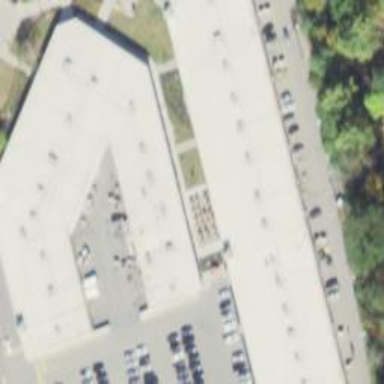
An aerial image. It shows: Retail building.